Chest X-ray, AP view. Patient: 61 years old, sex M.
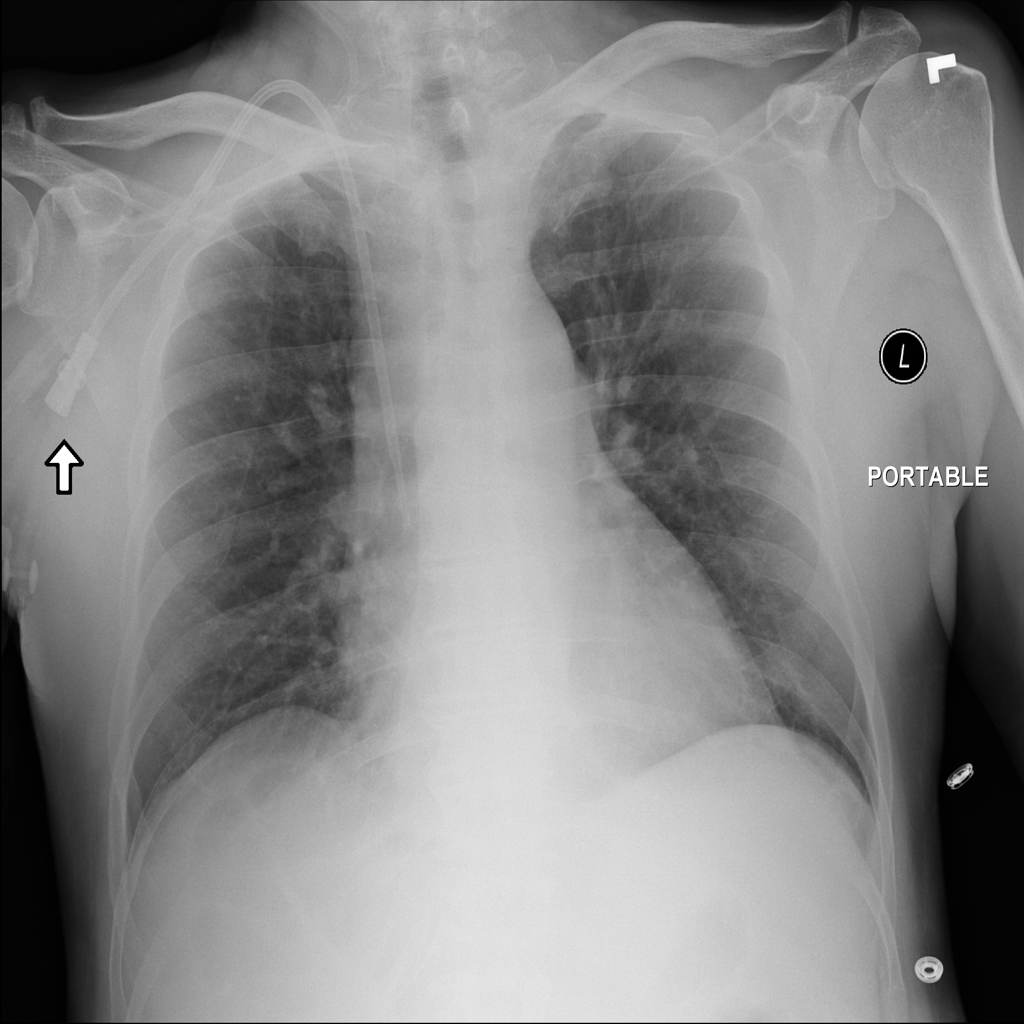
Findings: Effusion